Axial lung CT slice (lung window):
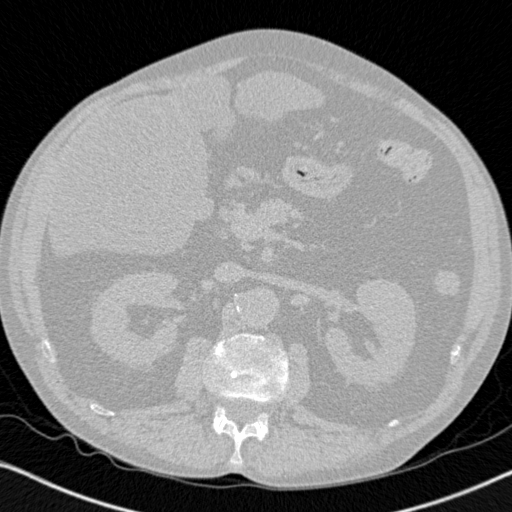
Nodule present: no